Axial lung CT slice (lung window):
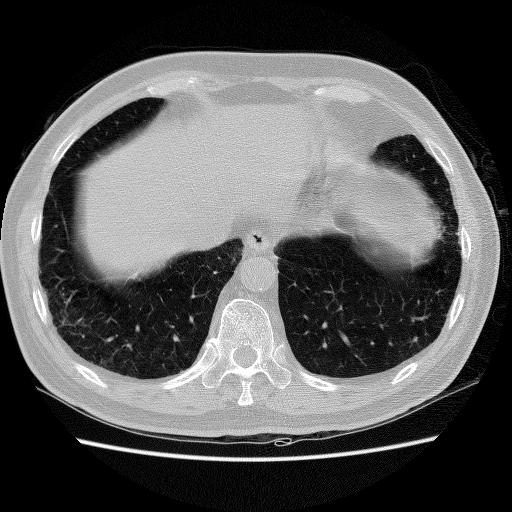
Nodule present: no